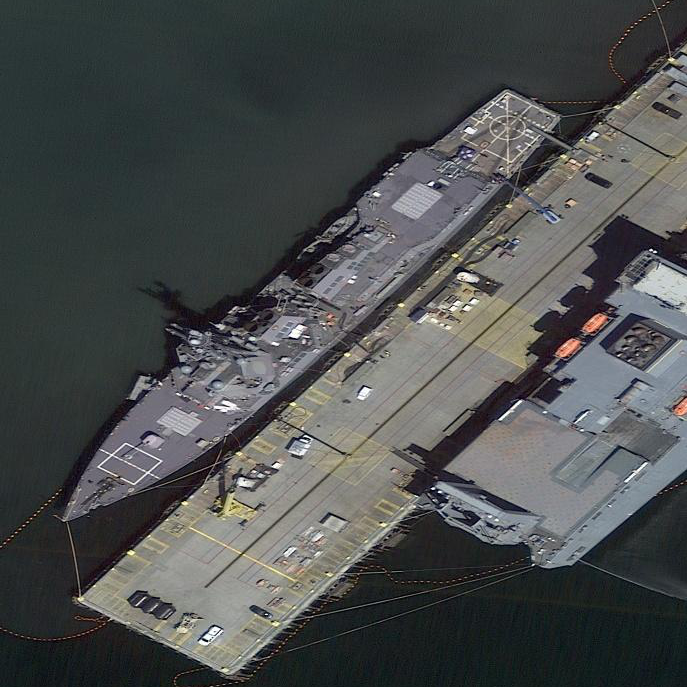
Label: Arleigh_Burke-class_destroyer